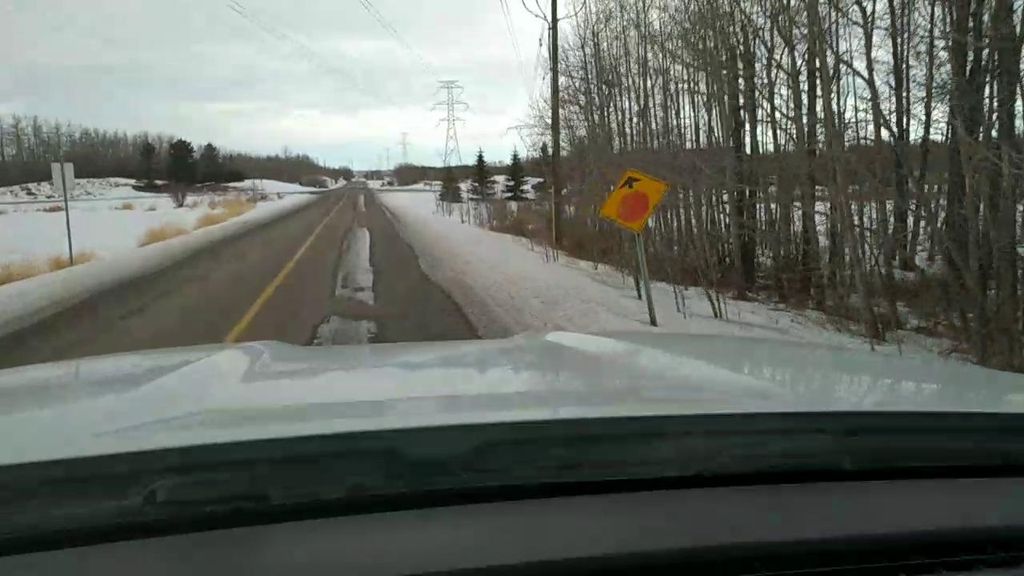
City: calgary